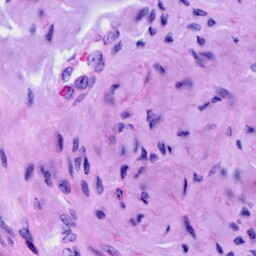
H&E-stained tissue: Cervix